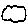
Label: cloud